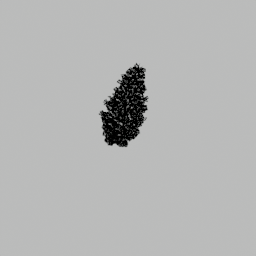
Label: nature